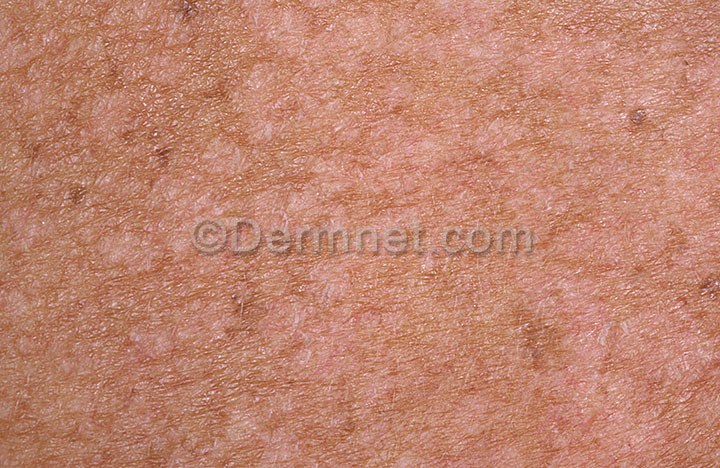
Disease: Tinea Ringworm Candidiasis and other Fungal Infections